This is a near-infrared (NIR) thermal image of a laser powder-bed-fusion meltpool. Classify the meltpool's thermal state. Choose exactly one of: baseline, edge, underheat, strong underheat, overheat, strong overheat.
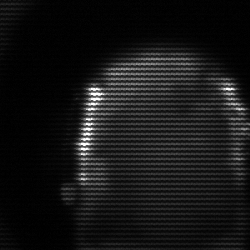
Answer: baseline